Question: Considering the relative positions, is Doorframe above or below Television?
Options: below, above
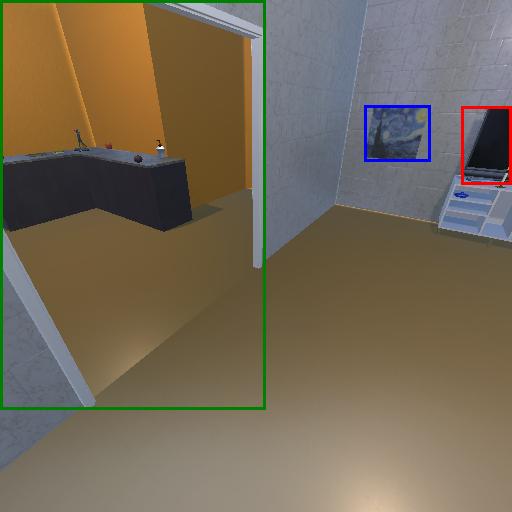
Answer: below